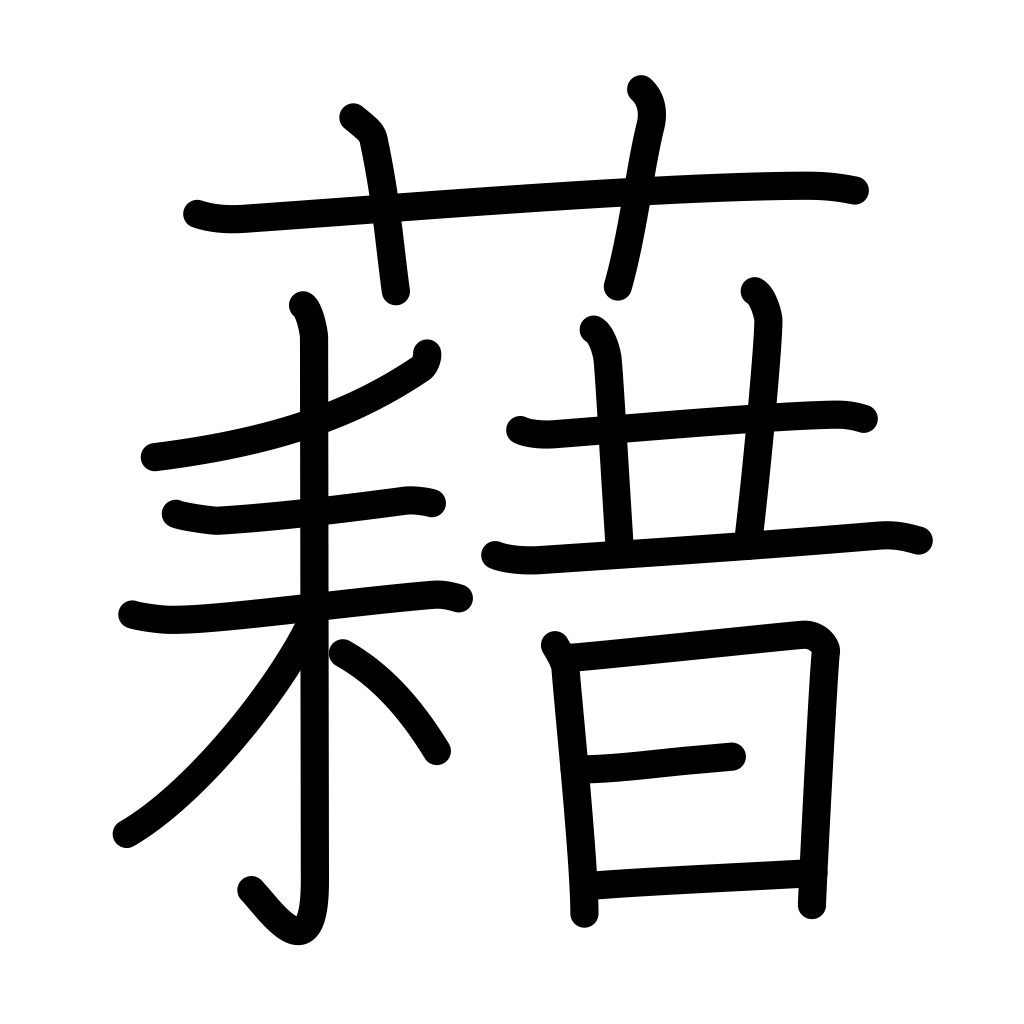
Meaning: carpet, lend, borrow, make excuses, spread out